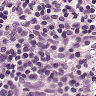
Metastatic tissue present: no